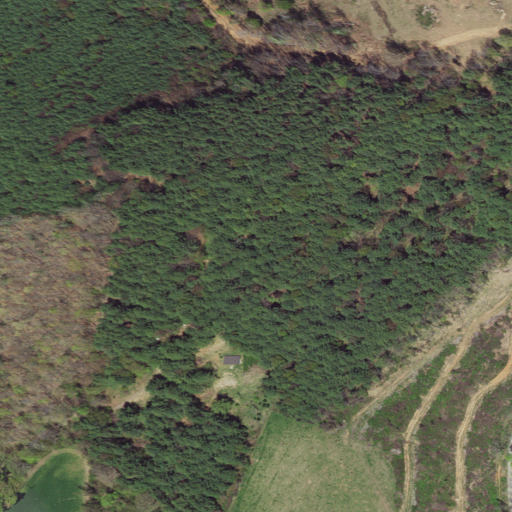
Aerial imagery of mountain in Virginia named Willie Knob containing mixed forest, evergreen forest, deciduous forest, shrub, pasture, open development, and grassland